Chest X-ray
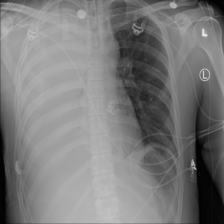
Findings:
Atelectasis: negative
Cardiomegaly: negative
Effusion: negative
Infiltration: positive
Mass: negative
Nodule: negative
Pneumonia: negative
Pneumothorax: negative
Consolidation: negative
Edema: negative
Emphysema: negative
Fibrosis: negative
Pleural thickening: negative
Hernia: negative